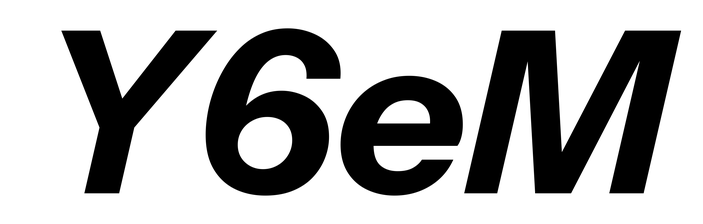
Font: InstrumentSans-Italic_Bold_Italic